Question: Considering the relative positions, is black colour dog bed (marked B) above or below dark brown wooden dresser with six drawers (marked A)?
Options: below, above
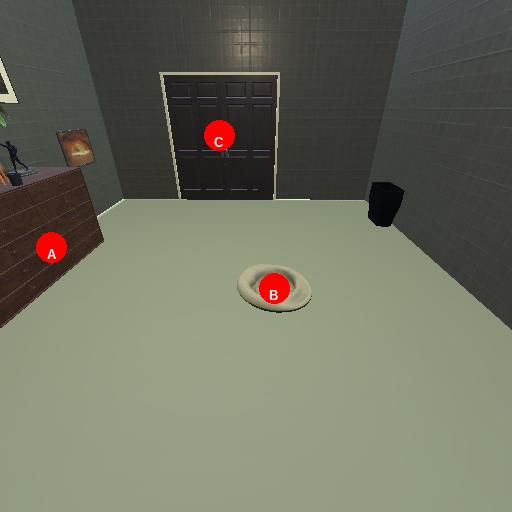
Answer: below